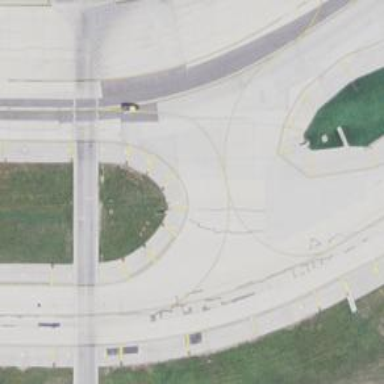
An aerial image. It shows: Image of taxiway at airport.